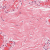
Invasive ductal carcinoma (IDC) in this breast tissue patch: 0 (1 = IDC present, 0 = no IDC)